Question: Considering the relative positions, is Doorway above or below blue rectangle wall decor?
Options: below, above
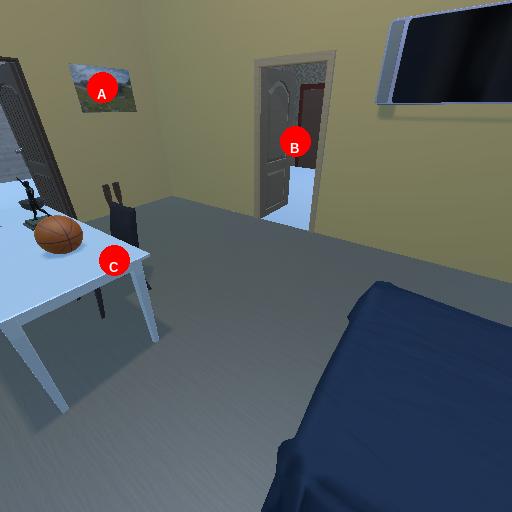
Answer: below